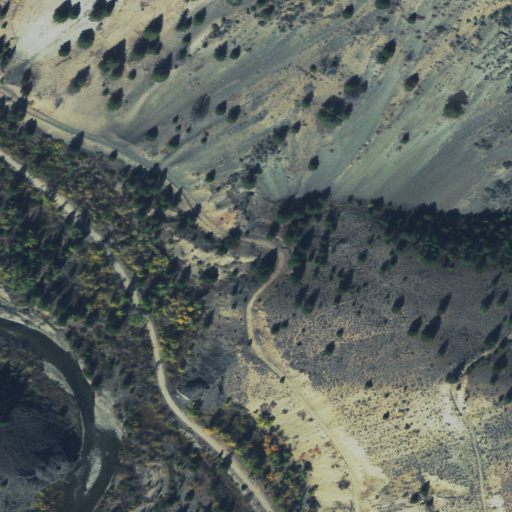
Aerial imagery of valley in Idaho named Fluorspar Gulch containing shrub, evergreen forest, woody wetlands, and herbaceous wetlands